Question: I have differently sized images, but want to make them look equal by width and height on the page. What I did:
HTML
'''
<div class="col-lg-6">
<img src = "assets/img/101.jpg" alt="Null" />
</div>
'''
CSS
'''
#images img {
width: 100%;
padding-bottom: 4em;
position: center;
}
'''
But they look like that:

They have different height.
How to make it equal?
Probably I need to crop them by height and center without changing the width. Is it possible?
### Explanation from the comments
I have suggested that it will probably be nice to crop them, not resize. Center and crop to the size of smaller ones.
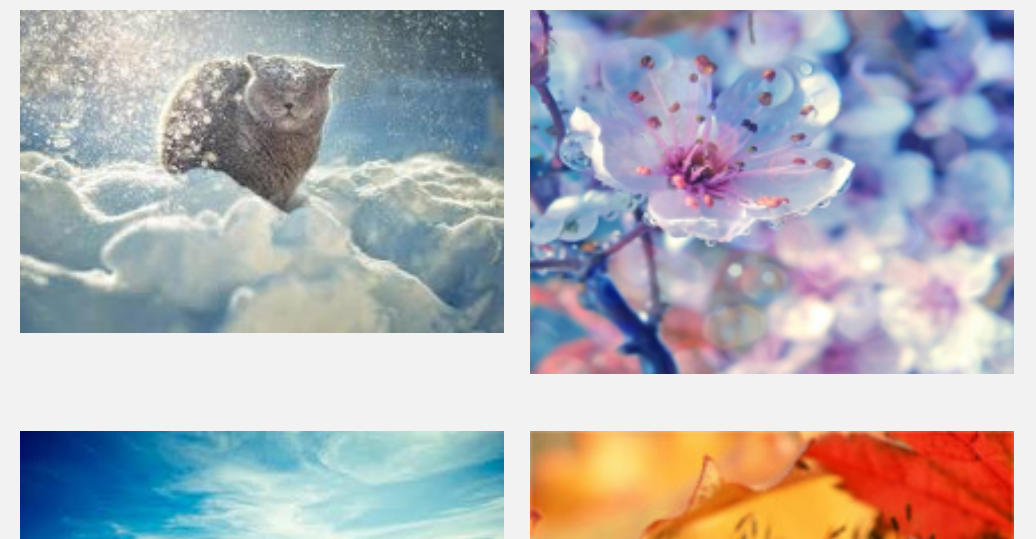
Answer: To gain more control over your images it's best to switch to background images. You can then use 'background-size: cover' to fill out the div.
HTML
'''
<div class="col-lg-6">
<div class="image-holder" style="background-image: url('assets/img/101.jpg');">
&nbsp;
</div>
</div>
<div class="col-lg-6">
<div class="image-holder" style="background-image: url('assets/img/101.jpg');">
&nbsp;
</div>
</div>
'''
CSS
'''
.image-holder {
background-size: cover;
background-position: center center;
height: 400px;
width: 100%;
}
'''
If your images are just static assets it's better to include the image reference in css.